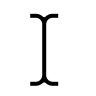
Cursor type: text
OS/theme: linux-notwaita
Variant: black